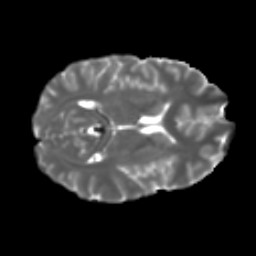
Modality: T2w
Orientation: axial
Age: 25
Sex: male
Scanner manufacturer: ge
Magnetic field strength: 3 T
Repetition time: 7.8 s
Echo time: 0.0606 s